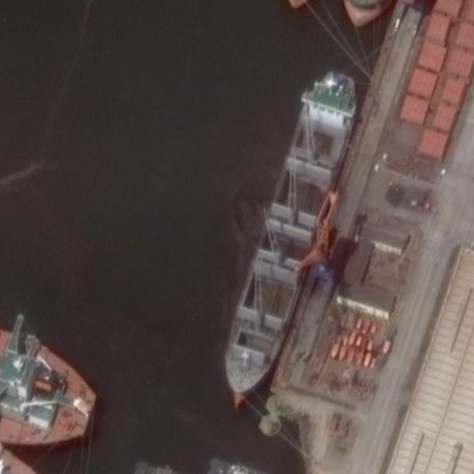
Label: civil